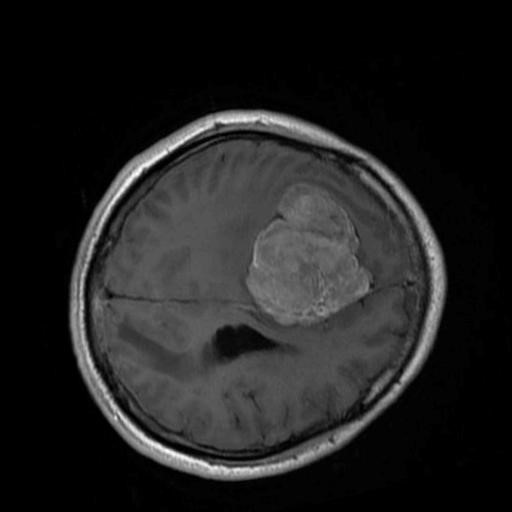
Label: brain_menin